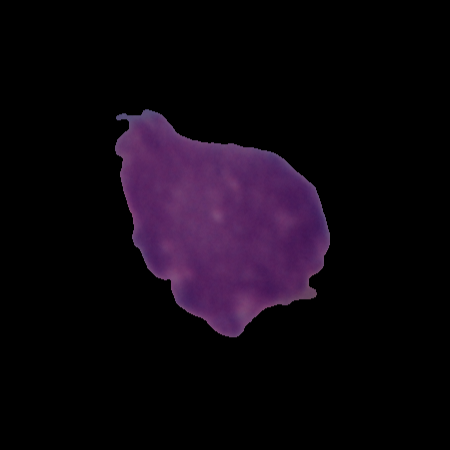
Label: cancer